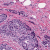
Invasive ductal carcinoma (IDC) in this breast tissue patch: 1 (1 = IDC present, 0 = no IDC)